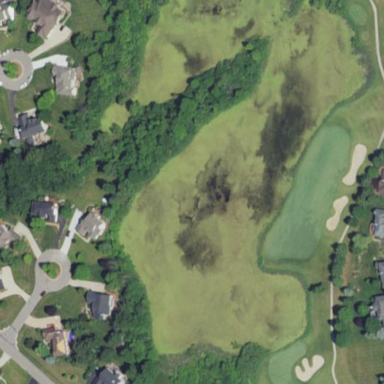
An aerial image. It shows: Water hazard in golf course. The hazard is natural water feature.